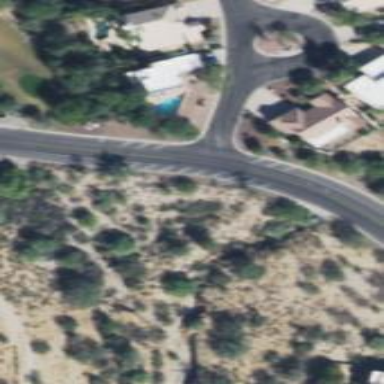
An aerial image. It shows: Solid stop line on the road.